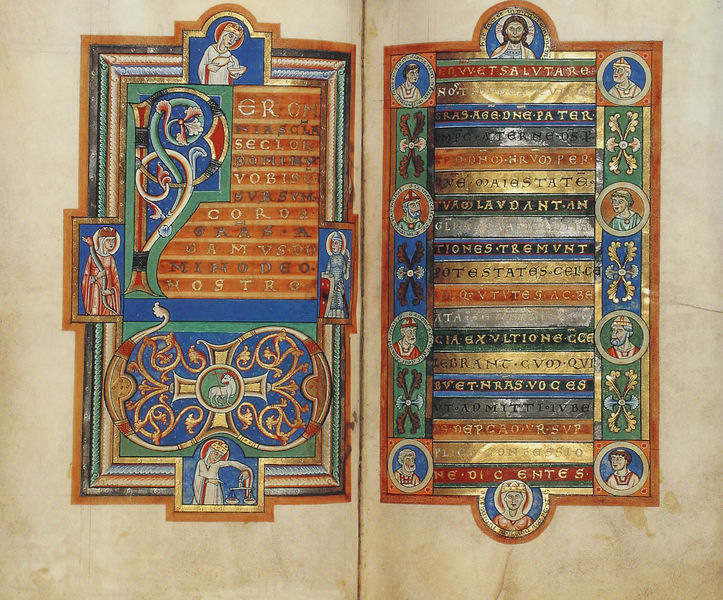
Titel: Stammheim Missale, Hildesheim
Schlagwörter: blau, grün, bunt, frau, köpfe, männer, weiss, ornament, bibel, rahmen, bild, kirche, gold, krone, pferd, engel, ranken, schrift, bilder, farben, könig, ornamente, verzierung, lamm, waage, buch, vergoldet, kreuz, münchen, porträts, druck, initialen, seite, illustration, text, buchstaben, initiale, buchdruck, christus, jesus, mittelalter, mönch, heiliger, heilige, buchseiten, handschrift, vergoldung, wertvoll, testament, latein, medaillons, buchmalerei, doppelseite, evangeliar, inkunabel, koran, verzirung, reichenau, staatsbibliothek, 900, 800, koenige, lamm gotte, byzanthinisch, darben, byzanthinisc